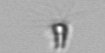
Label: Calciopappus